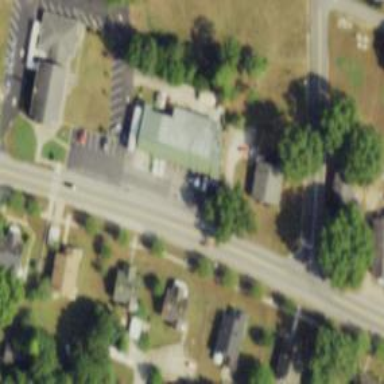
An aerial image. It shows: Post office.